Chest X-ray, PA view. Patient: 50 years old, sex M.
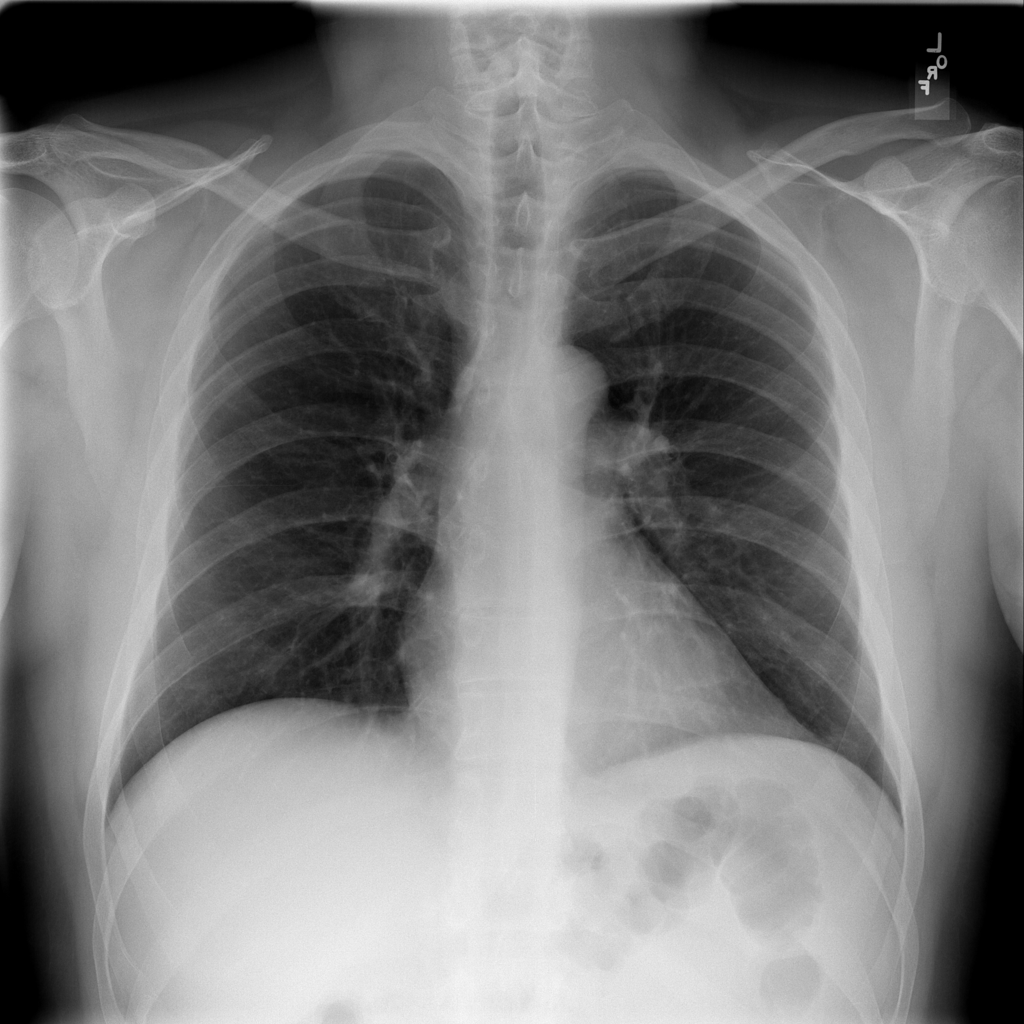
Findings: No Finding